Question: I found it can create different cells with different xibs, but I want to know is possible to create different cell in one xib? If possible, what should I can do this?

Here is the code, I know it is wrong code, so can you guys help me to fix it?
'''
- (void)viewDidLoad {
[super viewDidLoad];
[imageTableView registerNib:[UINib nibWithNibName:@"ImageTableViewCell" bundle:nil] forCellReuseIdentifier:@"oneImageTableViewCell"];
[imageTableView registerNib:[UINib nibWithNibName:@"ImageTableViewCell" bundle:nil] forCellReuseIdentifier:@"twoImageTableViewCell"];
}
- (UITableViewCell *)tableView:(UITableView *)tableView cellForRowAtIndexPath:(NSIndexPath *)indexPath{
NSString *identifier1 = @"oneImageTableViewCell";
NSString *identifier2 = @"twoImageTableViewCell";
if (indexPath.row % 2 == 0) {
ImageTableViewCell *cell = [imageTableView dequeueReusableCellWithIdentifier:identifier1 forIndexPath:indexPath];
return cell;
} else {
ImageTableViewCell *cell = [imageTableView dequeueReusableCellWithIdentifier:identifier2 forIndexPath:indexPath];
return cell;
}
}
'''
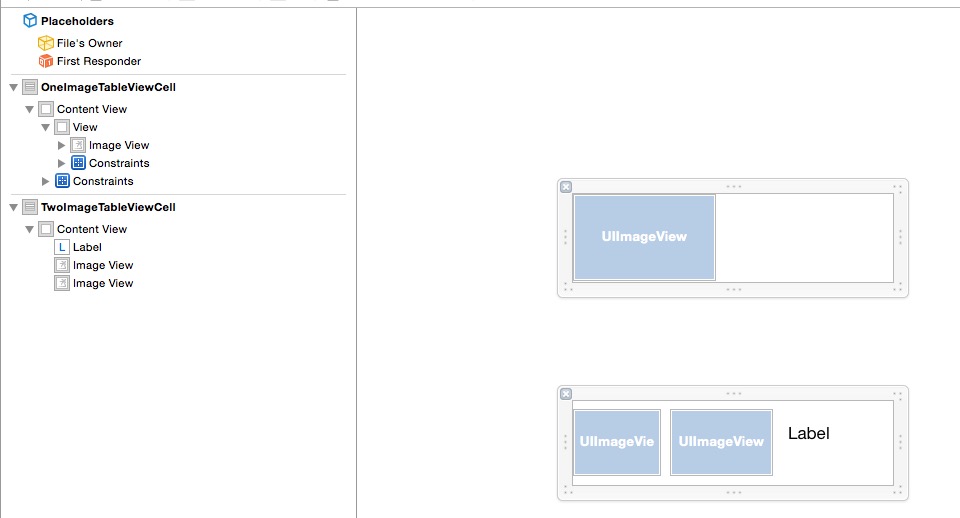
Answer: My first idea would be to not do it. But if I had to do it, I guess I'd try building cells by using the old style dequeue, and, to build the initial pool of reusable cells, by manually extracting them from the nib.
So, don't do any cell nib or cell class registration, then in cellForRowAtIndexPath...
'''
NSString *identifier;
NSInteger index;
if (indexPath.row % 2 == 0) {
identifier = @"oneImageTableViewCell";
index = 0;
} else {
identifier = @"twoImageTableViewCell";
index = 1;
}
UITableViewCell *cell = [tableView dequeueReusableCellWithIdentifier:identifier];
if (!cell) {
NSArray *topLevelObjects = [[NSBundle mainBundle] loadNibNamed:@"ImageTableViewCell" owner:self options:nil];
cell = topLevelObjects[index];
}
return cell;
'''